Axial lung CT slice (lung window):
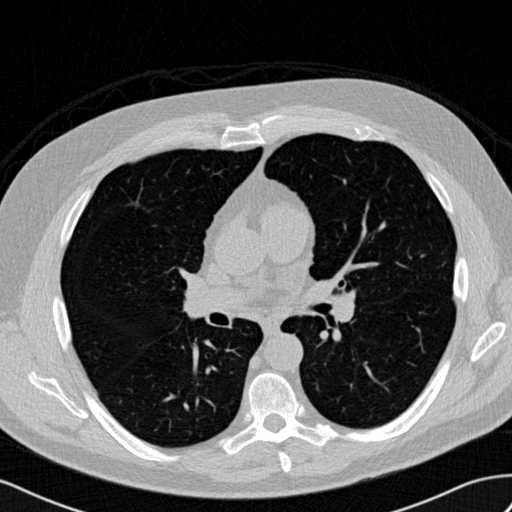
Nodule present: no